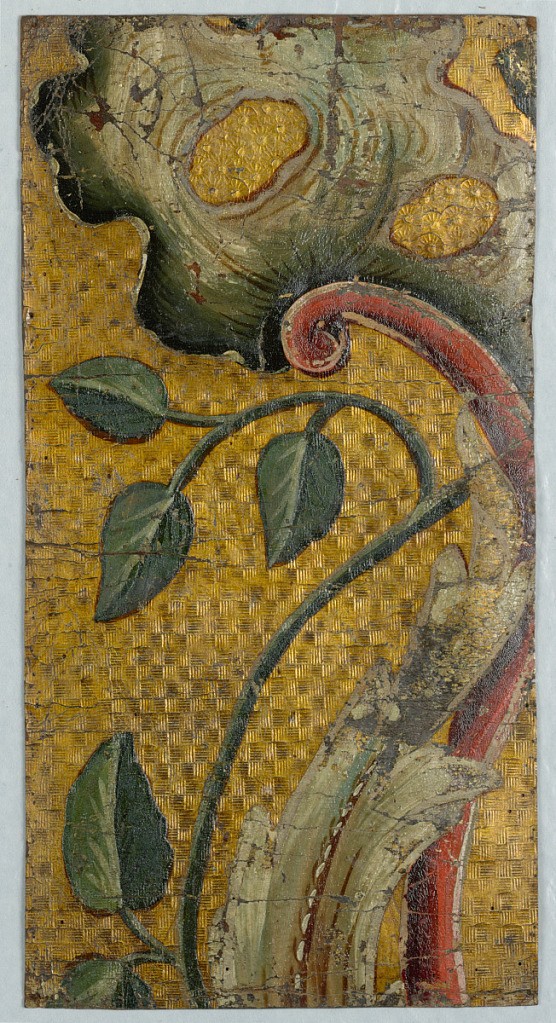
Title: Sidewall
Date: ca. 1700
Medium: Leather, stamped, silvered, painted
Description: Diapered field of varnished silver; scrolling acanthus foliage in green and white, with large red scroll.